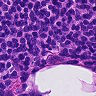
Metastatic tissue present: no